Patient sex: M
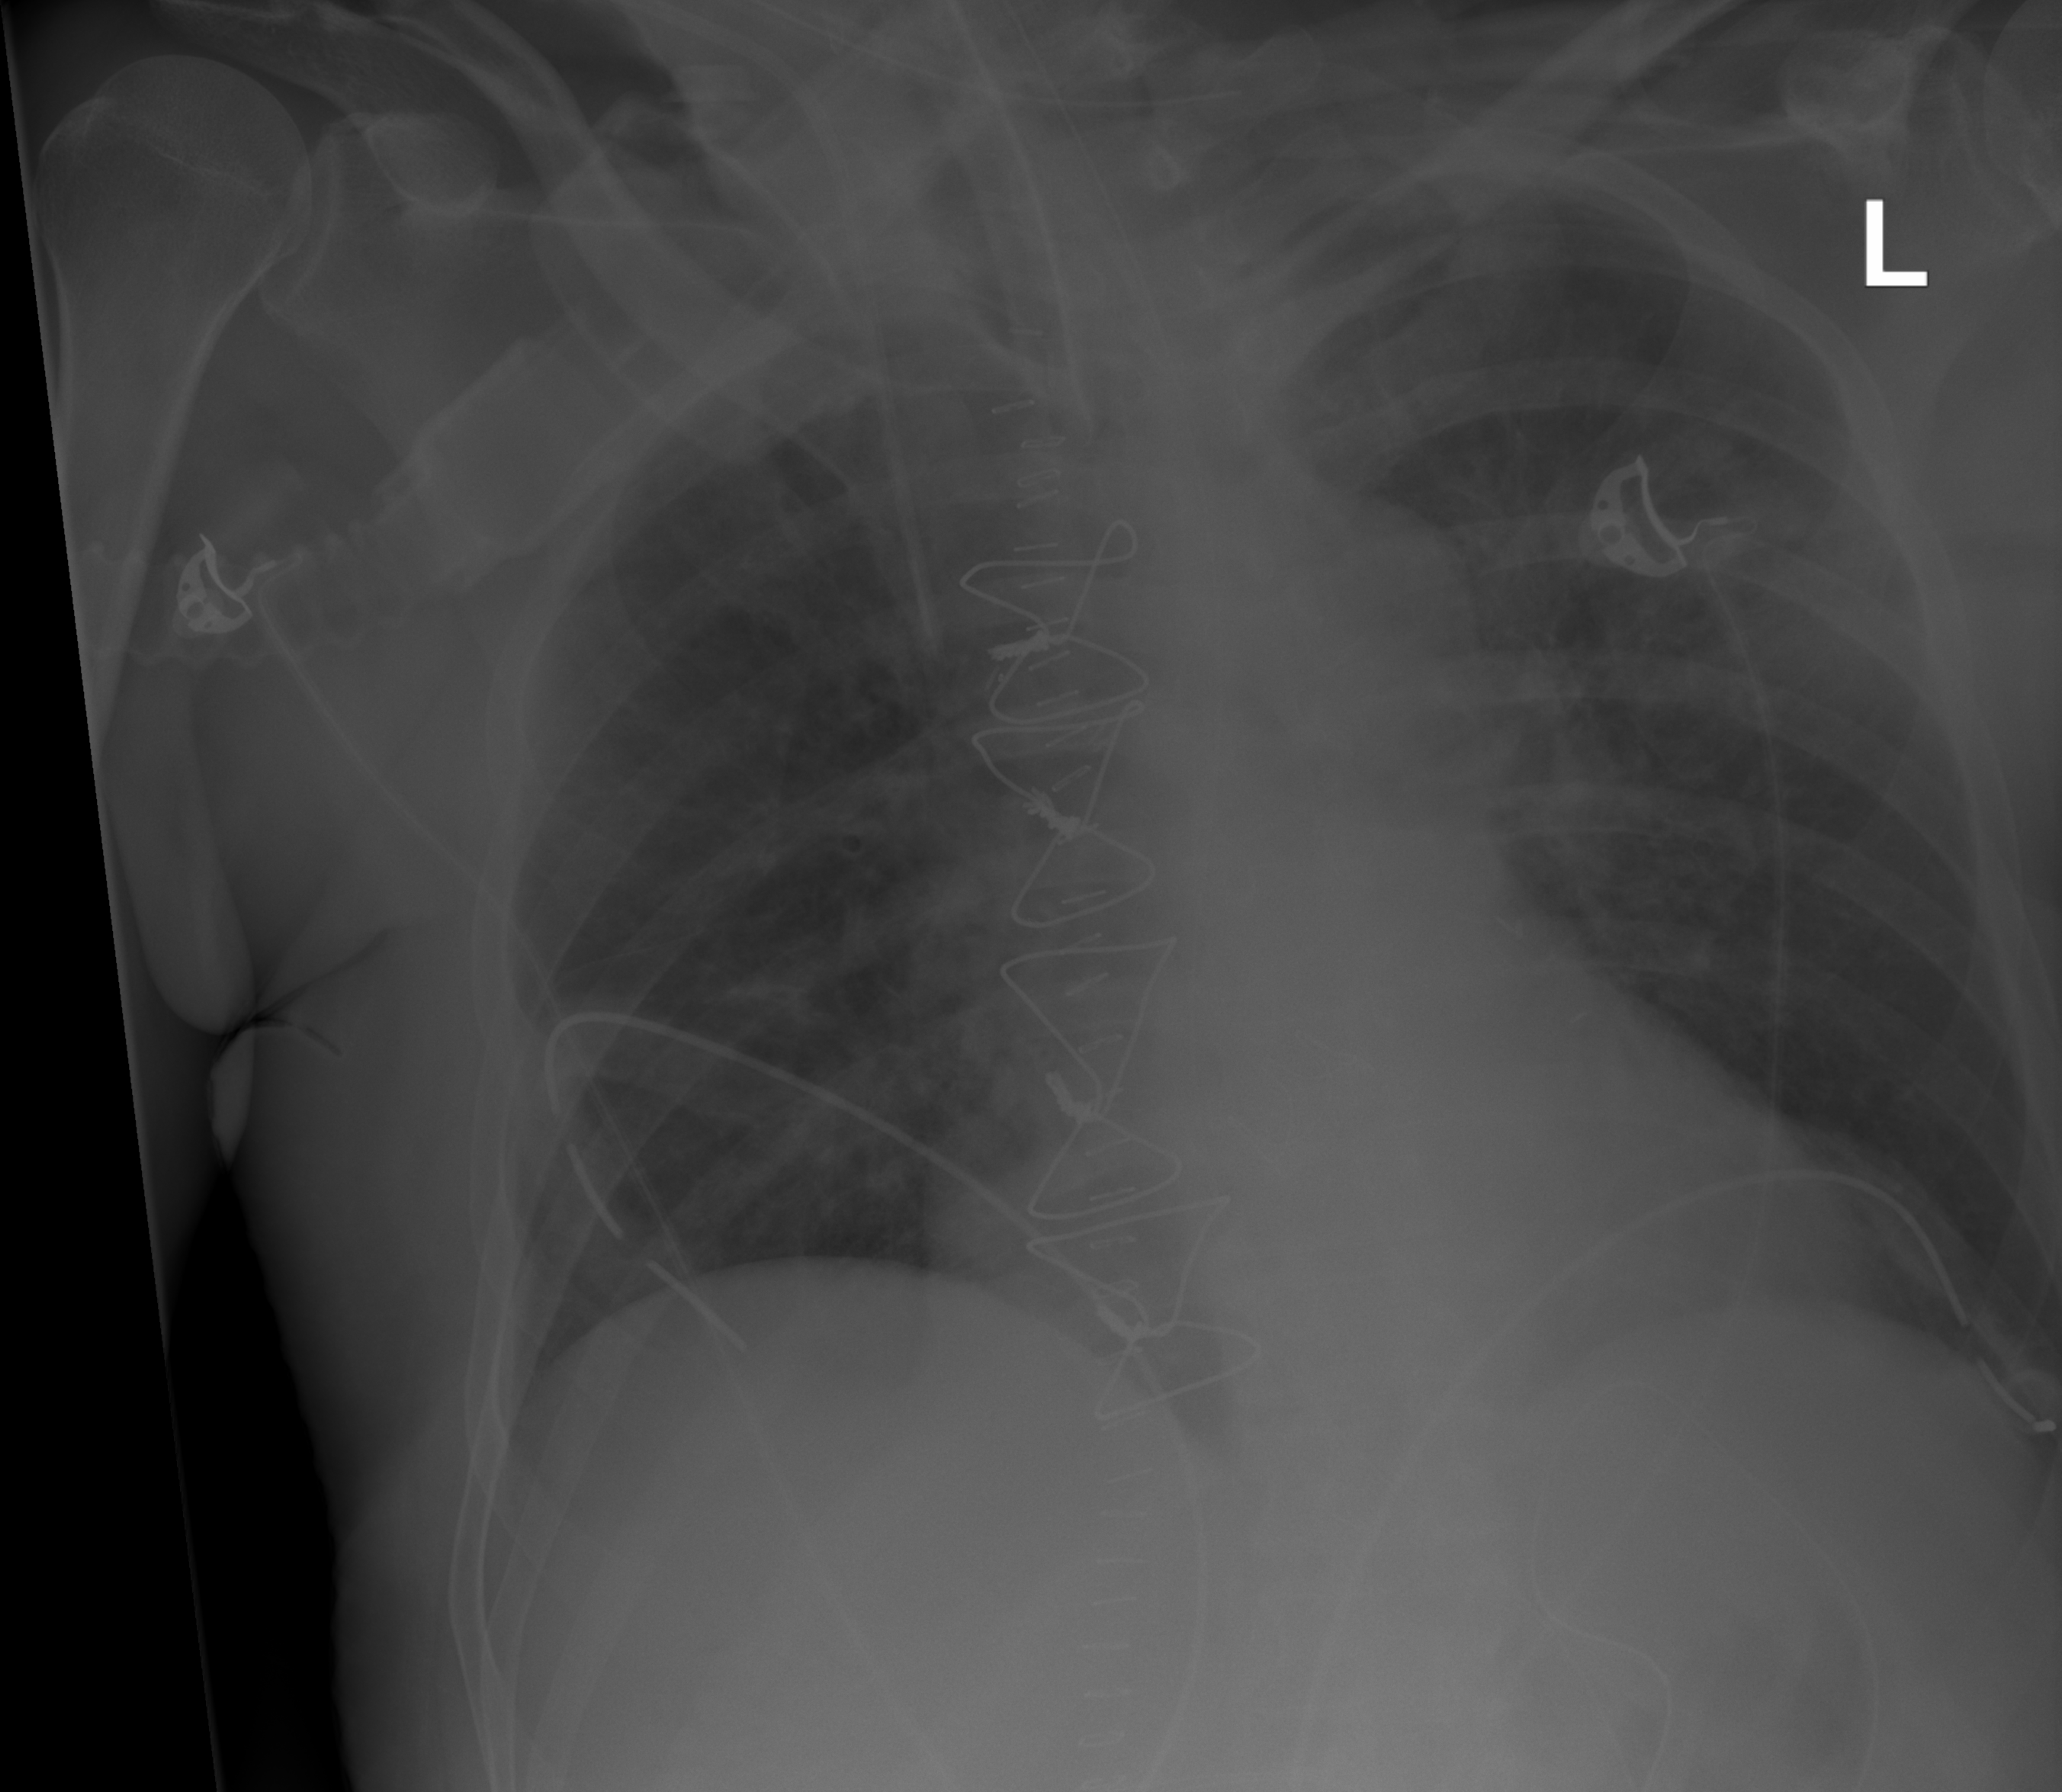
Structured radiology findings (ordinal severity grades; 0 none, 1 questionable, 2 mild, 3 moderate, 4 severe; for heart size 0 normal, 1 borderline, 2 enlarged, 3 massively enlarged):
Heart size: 2
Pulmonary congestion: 2
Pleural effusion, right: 0
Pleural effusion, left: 0
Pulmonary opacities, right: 1
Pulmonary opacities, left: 2
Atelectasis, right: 0
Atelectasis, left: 0